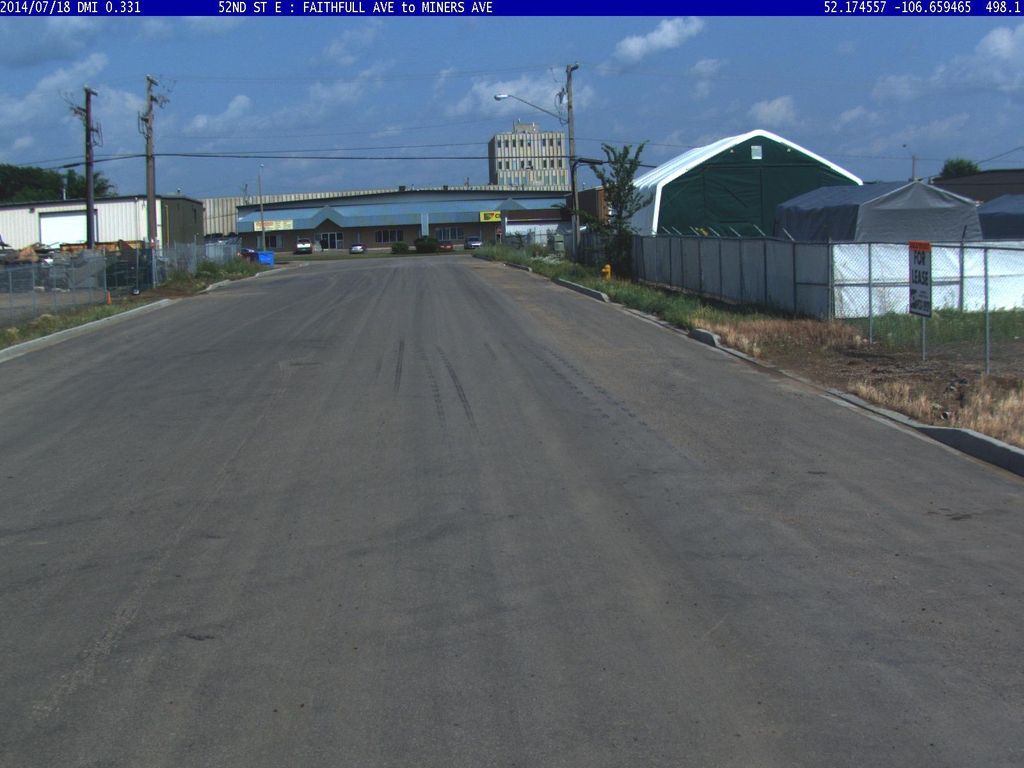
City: saskatoon